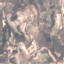
Land use / land cover class: PermanentCrop